Question: I have this stored procedure:
'''
alter PROCEDURE [dbo].[DynamicDropDownList]
(
@TableName varchar(100),
@DataTextField varchar(100),
@ValueTextField varchar(100)
)
AS
BEGIN
SET NOCOUNT ON;
declare @results table (DataTextField varchar(255), DataValueFIeld varchar(2));
declare @sql varchar(max);
set @sql = ('select ' + @DataTextField + ', ' + @ValueTextField +
' from ' + @TableName +
' order by ' + @DataTextField);
exec(@sql);
return;
END
'''
When I run it in LinqPad, I get this output:

Code that is returning "results 0":
'''
var results = db.DynamicDropDownList("Countries", "Country", "CountryCode");
'''
In my web project, I'm never able to access the result set - it just says nothing was returned. What am I doing wrong that is preventing the result set from being returned?
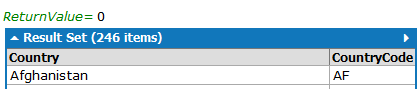
Answer: Your exec() command makes it difficult for Linq2Sql to determine the shape of the output. Namely, the column names could change every time you run your SP.
The workaround is to add a partial class to your project that defines a method which will invoke the SPROC and return the result set as an IMultipleResult object. You will need to create one ResultType for each possible output.
This article by Scott Guthrie talks about it more: (in the section "Handling Multiple Result Shapes") <URL>
Of course, it would be WAY simpler if you changed your stored proc to have consistent column names in the result set. Like this:
'''
ALTER PROCEDURE [dbo].[DynamicDropDownList]
(
@TableName varchar(100),
@DataTextField varchar(100),
@ValueTextField varchar(100)
)
AS
BEGIN
SET NOCOUNT ON;
declare @results table (DataTextField varchar(255), DataValueFIeld varchar(2));
declare @sql varchar(max);
set @sql = ('select ' + @DataTextField + ' AS Data, ' + @ValueTextField + ' AS Value ' +
' from ' + @TableName + ' AS LookupTable ' +
' order by ' + @DataTextField);
exec(@sql);
return;
END
'''